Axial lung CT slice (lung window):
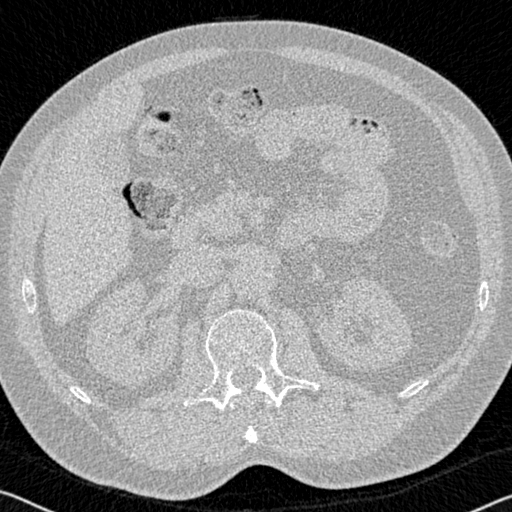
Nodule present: no